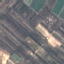
Land use / land cover: PermanentCrop